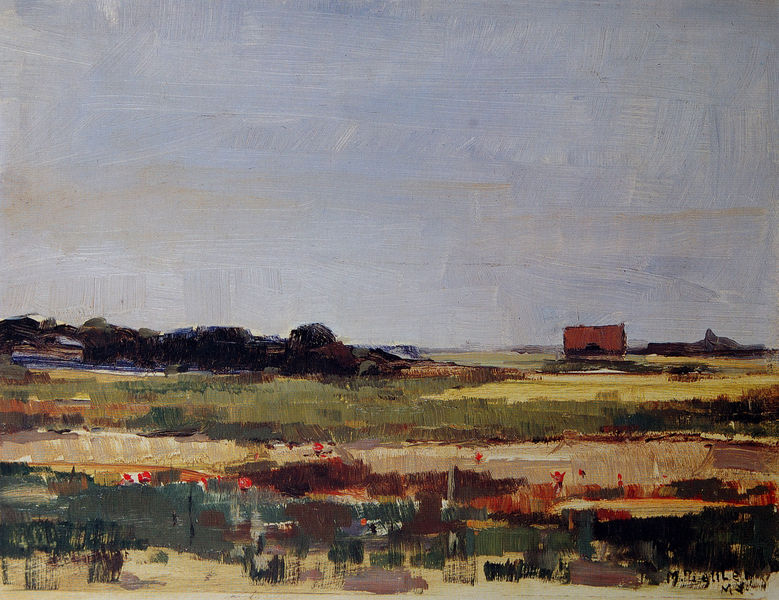
Titel: Im Dachauer Moos
Künstler: Max Zettler
Institution: Privatbesitz
Schlagwörter: baum, blau, dunkel, gemälde, himmel, schatten, wasser, weiß, wolken, bäume, fluss, gelb, grün, impressionismus, landschaft, menschen, see, teich, ufer, blumen, braun, bunt, grau, hell, licht, schwarz, skizze, türkis, ölbild, dach, gras, haus, rot, tiere, weg, wiese, beige, expressionismus, malerei, signatur, öl, bach, ebene, feld, felder, gräser, horizont, horizontlinie, häuser, hügel, natur, schilf, spiegelung, weite, flach, flachland, hütte, pastos, pflanzen, wald, pferde, farbig, sommer, düster, abstrakt, farben, fels, sonnenlicht, wüste, lila, violett, landschaftsmalerei, bauernhof, hof, signiert, pastös, luft, duktus, impressionistisch, tiefe, striche, scheune, mohn, tupfen, leinwand, entwurf, landschaftsbild, lanschaft, pinselstriche, braub, vertikal, faerbungen, somemr, gekb, farbenfroh sommer haus moonblumen, schulf